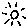
Label: sun